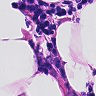
Metastatic tissue present: no